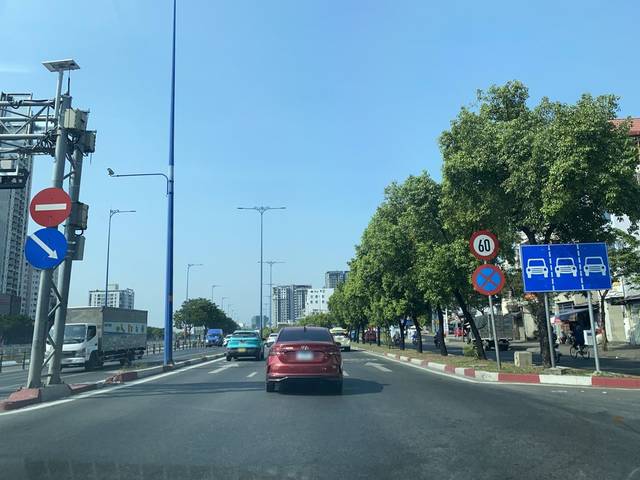
Region: Vietnam
Coordinates: 10.759, 106.692